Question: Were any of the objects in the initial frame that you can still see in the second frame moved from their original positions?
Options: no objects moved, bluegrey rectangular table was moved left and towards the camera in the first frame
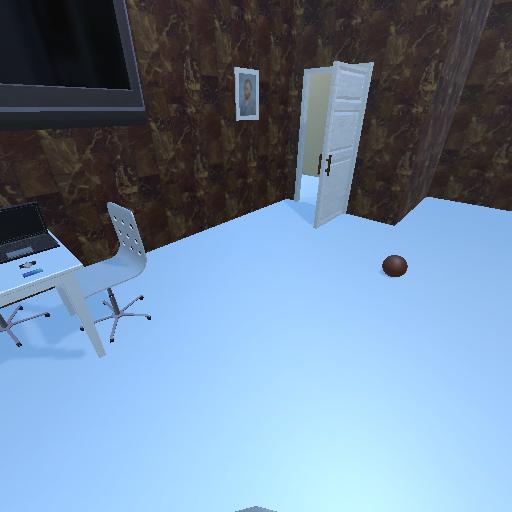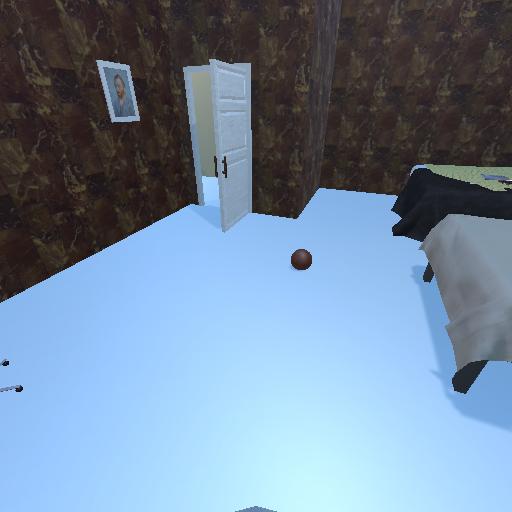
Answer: no objects moved